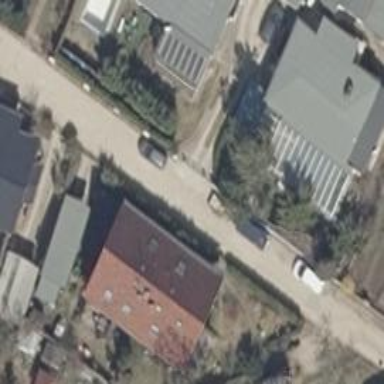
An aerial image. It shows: Concrete driveway.